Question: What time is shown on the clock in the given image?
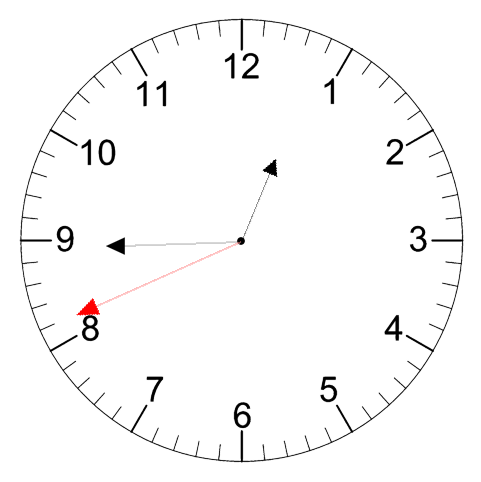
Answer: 12:44:41